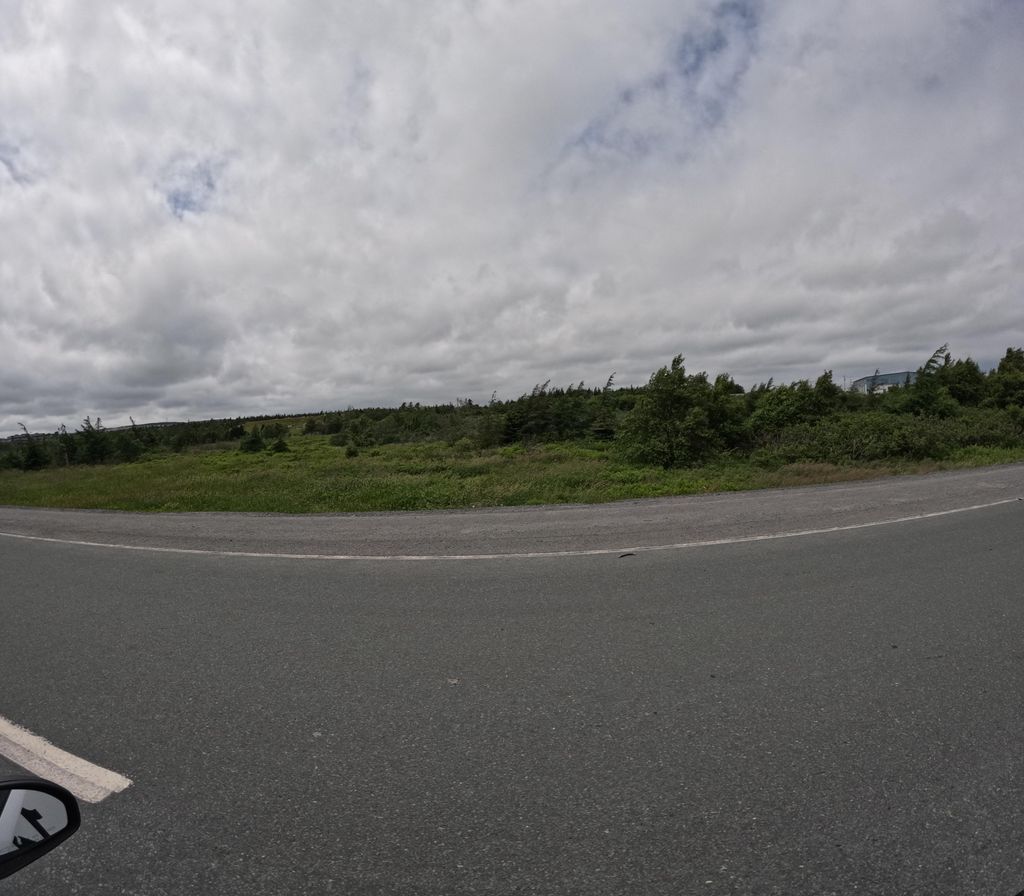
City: st_johns